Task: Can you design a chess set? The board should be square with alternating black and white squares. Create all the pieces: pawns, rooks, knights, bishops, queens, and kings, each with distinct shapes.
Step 238:
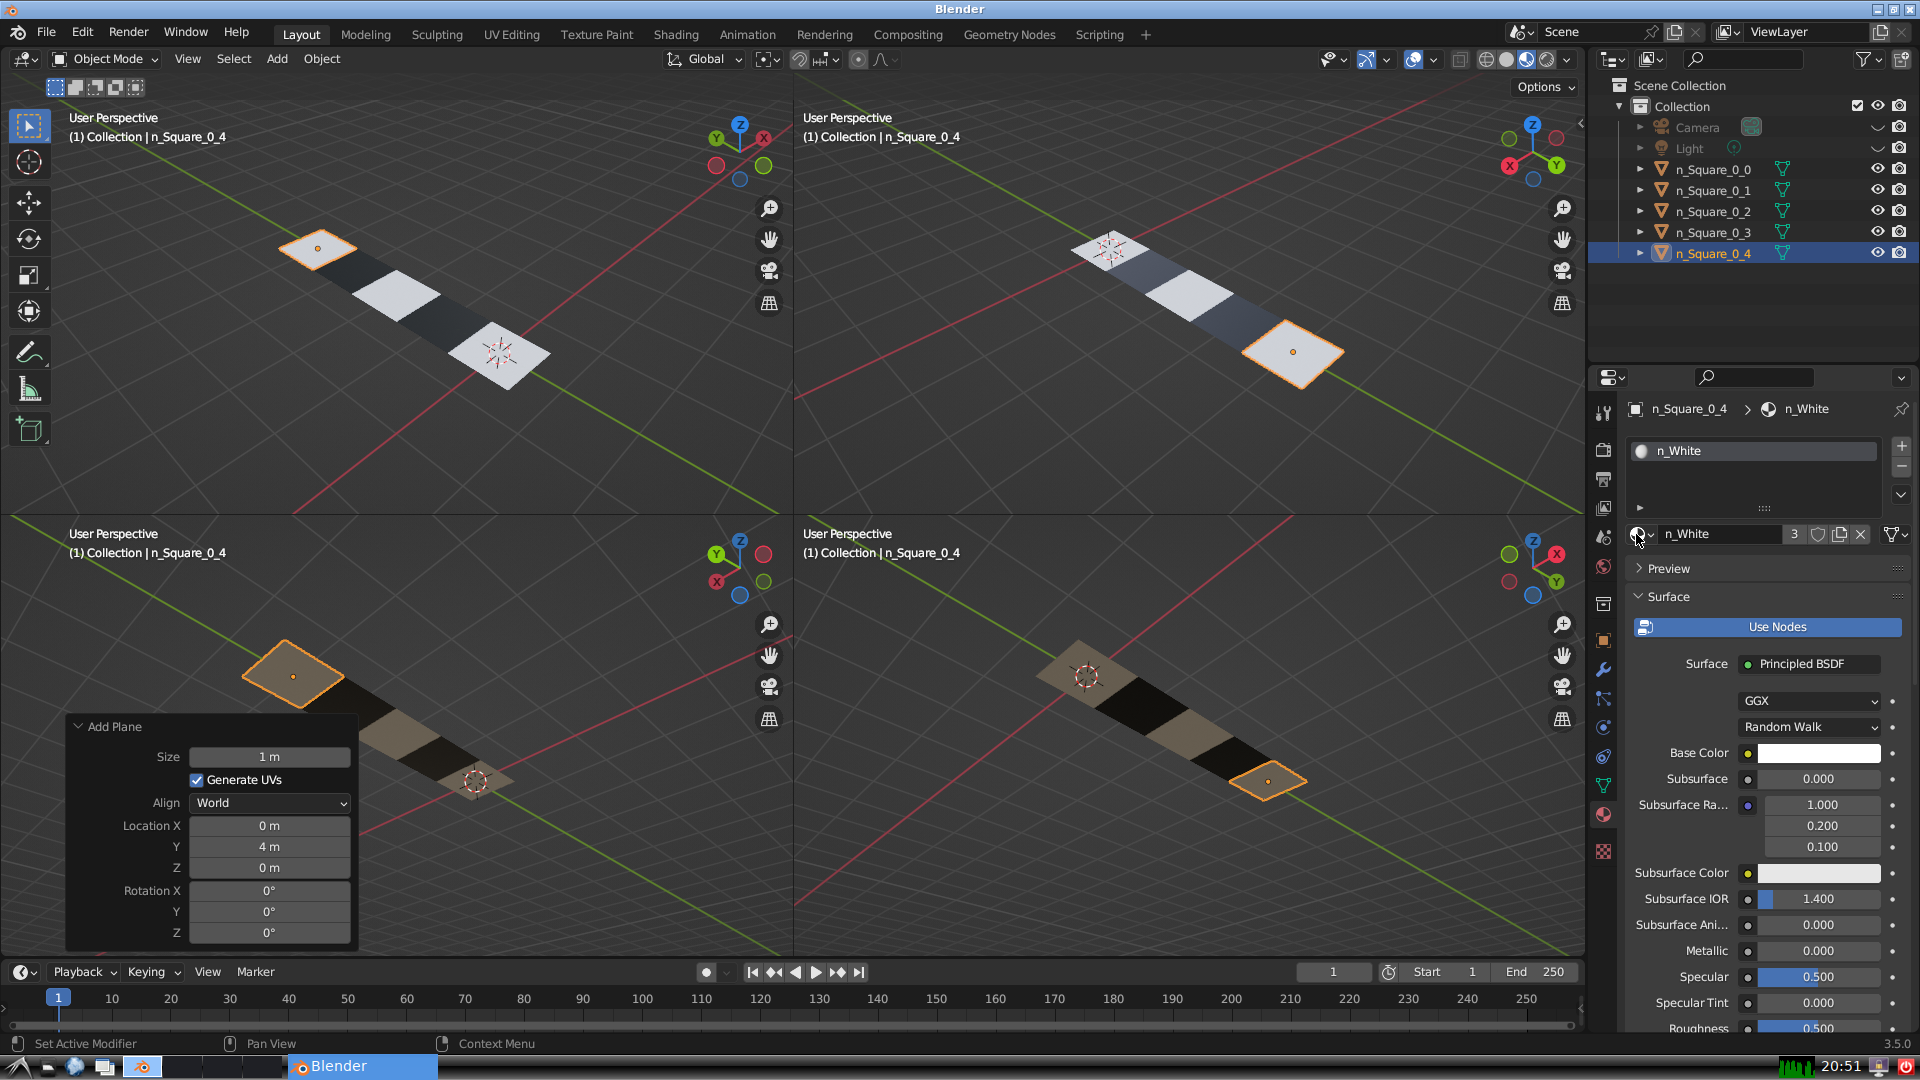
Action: {"mouse_move": [278, 58]}